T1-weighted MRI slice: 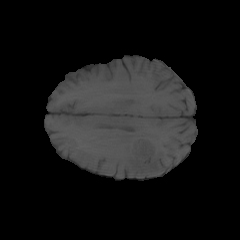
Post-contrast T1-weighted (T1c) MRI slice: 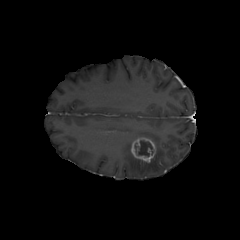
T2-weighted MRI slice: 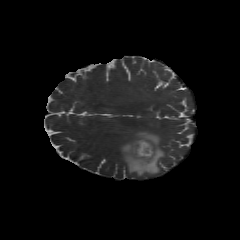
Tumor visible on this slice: yes